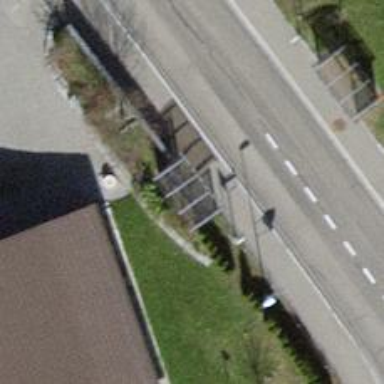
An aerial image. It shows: Public transport shelter.